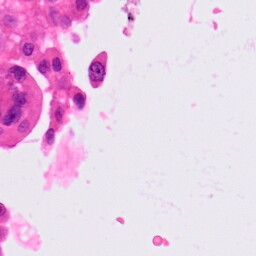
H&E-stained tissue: Lung